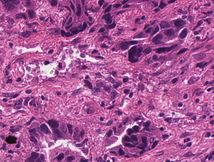
Tumor epithelial tissue: yes
Tumor-associated stroma tissue: yes
Normal tissue: no